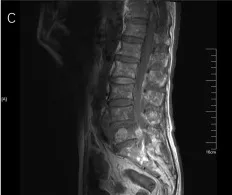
MRI results of lumbar plain scan. The result of T2WI. The right lumbar vertebrae 4 and 5 showed high signal, and the signal intensity of L4-5 and L5-S1 increased. Abnormal signal was seen around lumbar 4-5 vertebral body, T1WI was equal signal, T2WI was slightly high signal, and lipid pressure image was high signal. The right psoas major, iliopsoas major, and left psoas major were swollen. Irregular abnormal signal shadow was seen in the course area, with uneven internal signal. The lesions on the right side were large, and the maximum axial plane was about 8.1 x 6.0cm.
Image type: radiology (mri)